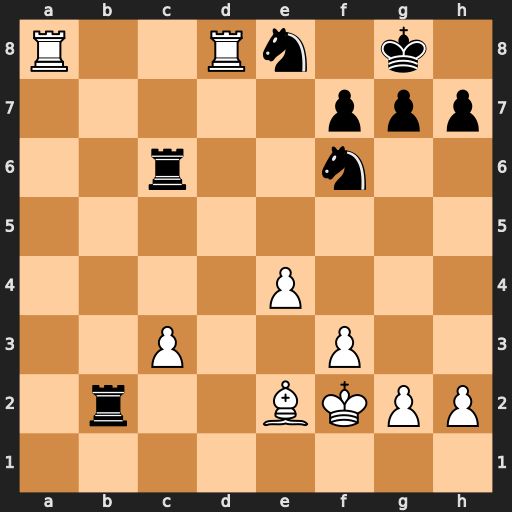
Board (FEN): R2Rn1k1/5ppp/2r2n2/8/4P3/2P2P2/1r2BKPP/8
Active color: w
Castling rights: -
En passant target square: -
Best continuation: Rxe8+ Nxe8 Rxe8#